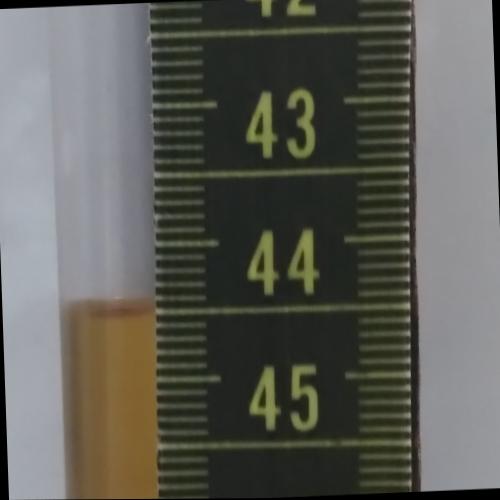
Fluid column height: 44.5 cm